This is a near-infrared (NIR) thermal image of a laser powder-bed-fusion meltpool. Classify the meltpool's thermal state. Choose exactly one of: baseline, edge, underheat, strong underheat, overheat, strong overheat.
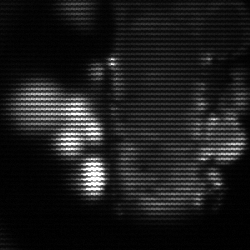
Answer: strong underheat